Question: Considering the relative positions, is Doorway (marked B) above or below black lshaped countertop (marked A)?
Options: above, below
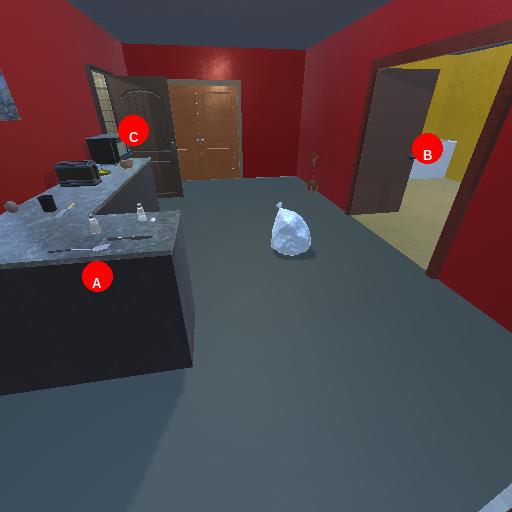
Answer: above